You are looking at the short-time Fourier spectrogram of a bearing's acceleration signal. Determine the bearing's health state. Answer with exactly one of: normal, inner_race, outer_race, ball.
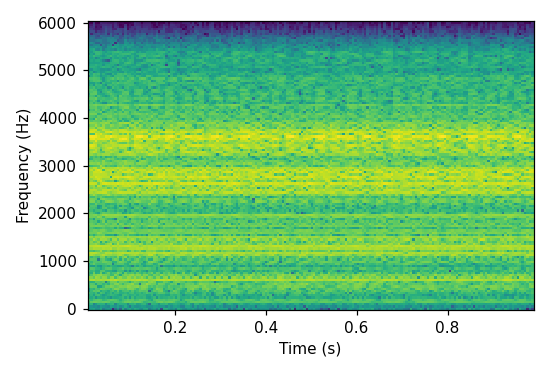
Answer: inner_race